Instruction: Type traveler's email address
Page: traveler
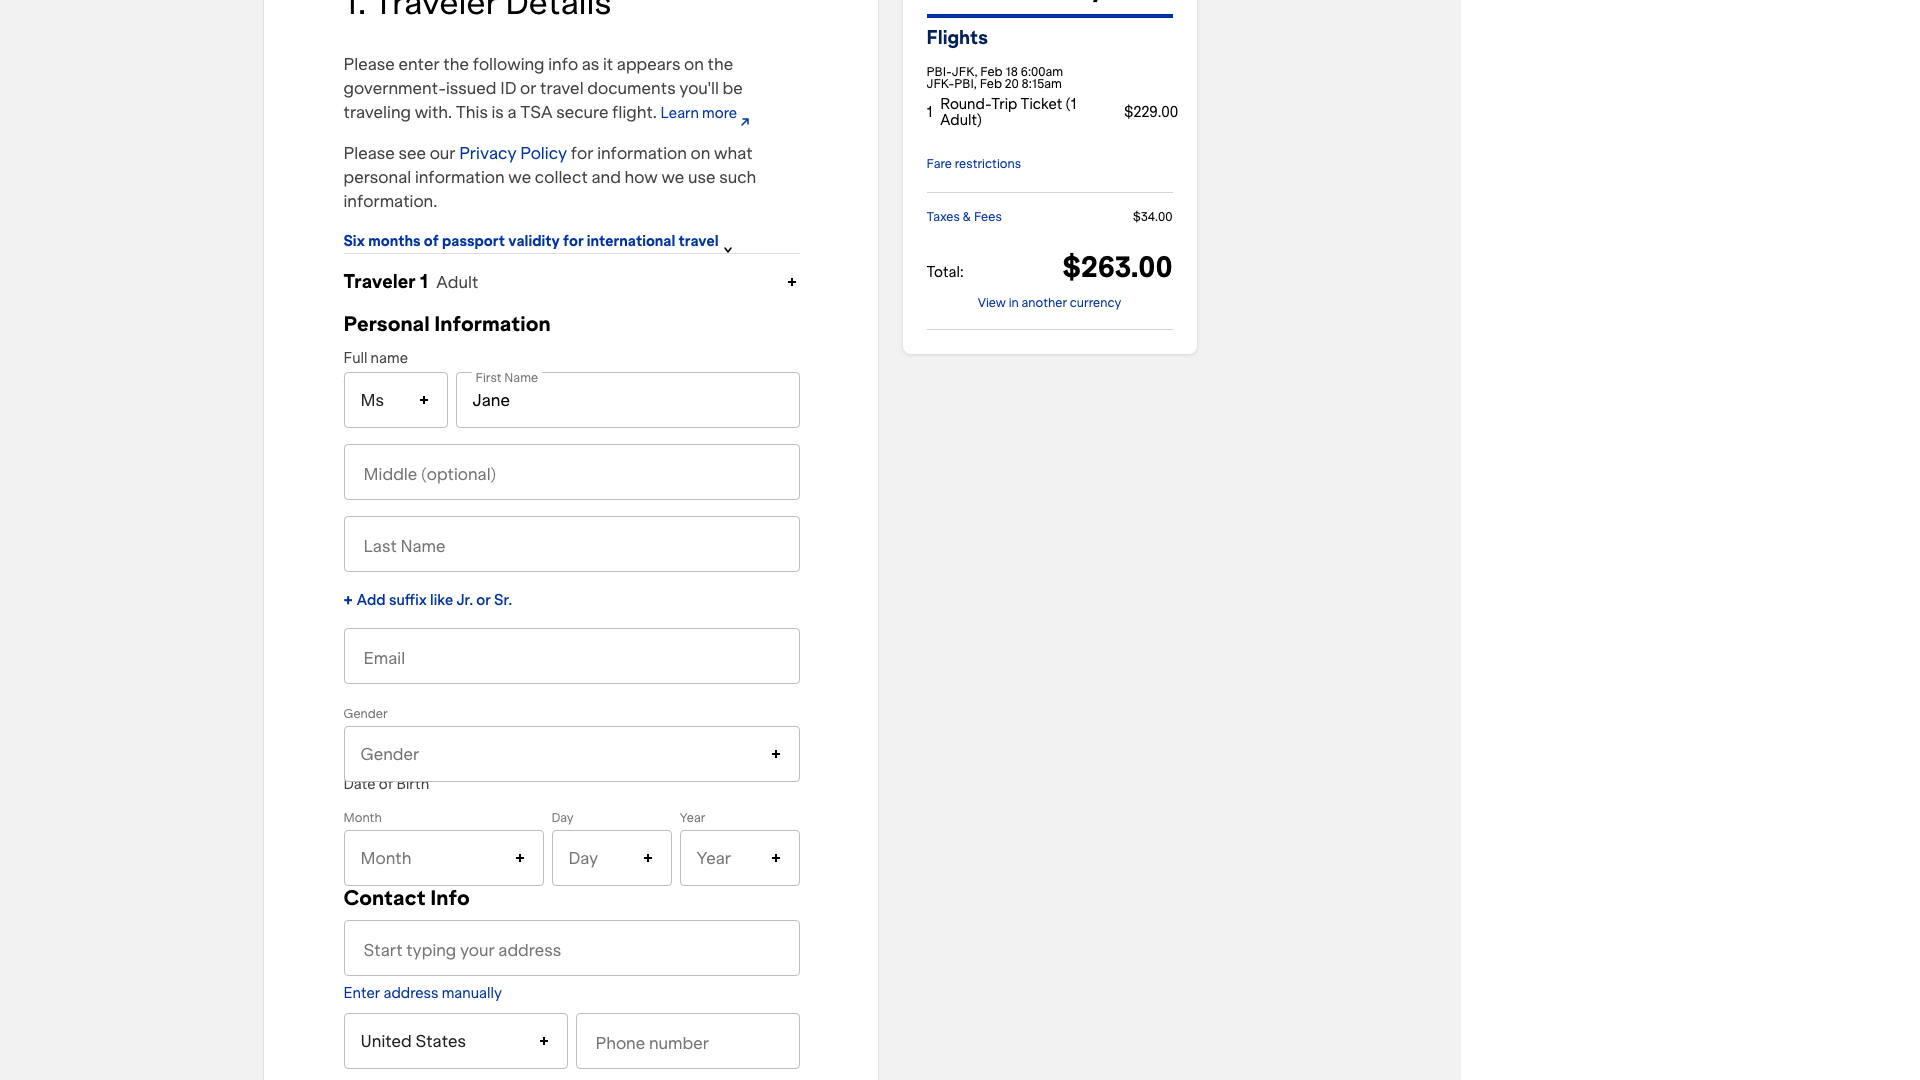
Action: type